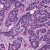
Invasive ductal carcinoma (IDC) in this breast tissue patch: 1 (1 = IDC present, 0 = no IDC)